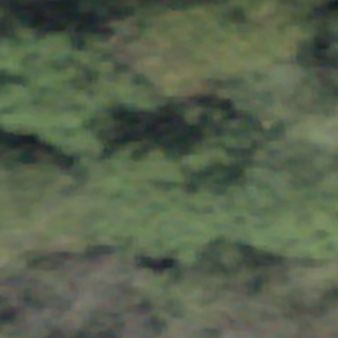
Label: other